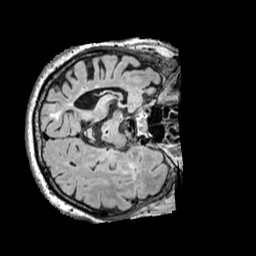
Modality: FLAIR
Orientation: axial
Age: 70
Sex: male
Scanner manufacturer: siemens
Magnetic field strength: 3 T
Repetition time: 5 s
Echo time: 0.387 s